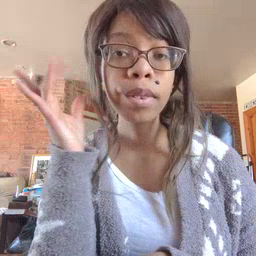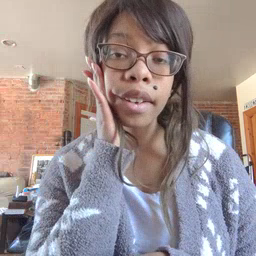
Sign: bee